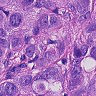
Metastatic tissue present: yes